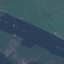
Label: River